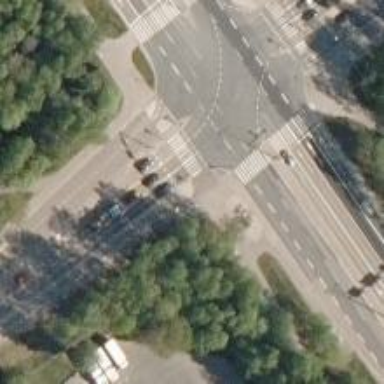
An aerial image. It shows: Crossing on asphalt cycleway.